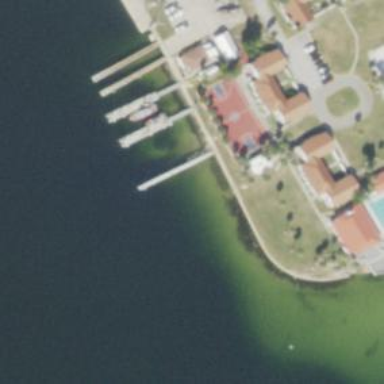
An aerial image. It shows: Man-made pier.